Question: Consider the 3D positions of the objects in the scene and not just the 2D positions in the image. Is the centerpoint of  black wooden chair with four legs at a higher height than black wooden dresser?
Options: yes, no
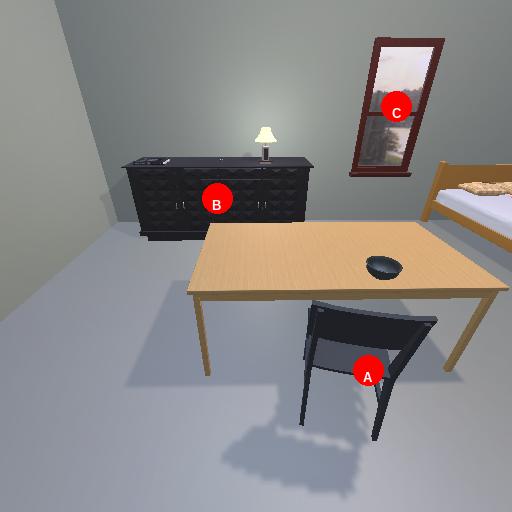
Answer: yes